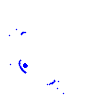
Particle: pion